Field crop: tomato
Growth stage: 1
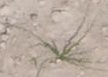
Species: cyperus